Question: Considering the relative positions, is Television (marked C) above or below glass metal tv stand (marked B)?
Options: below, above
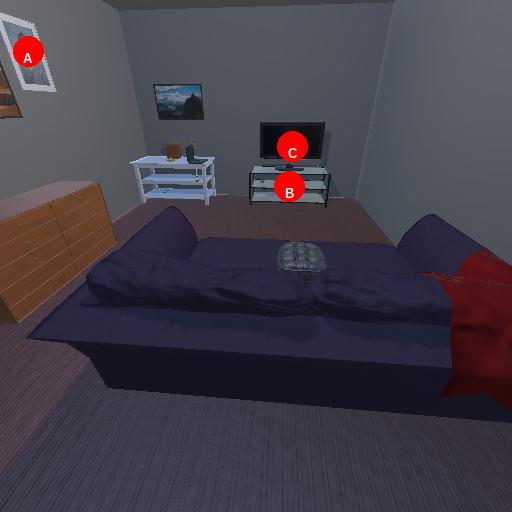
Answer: below